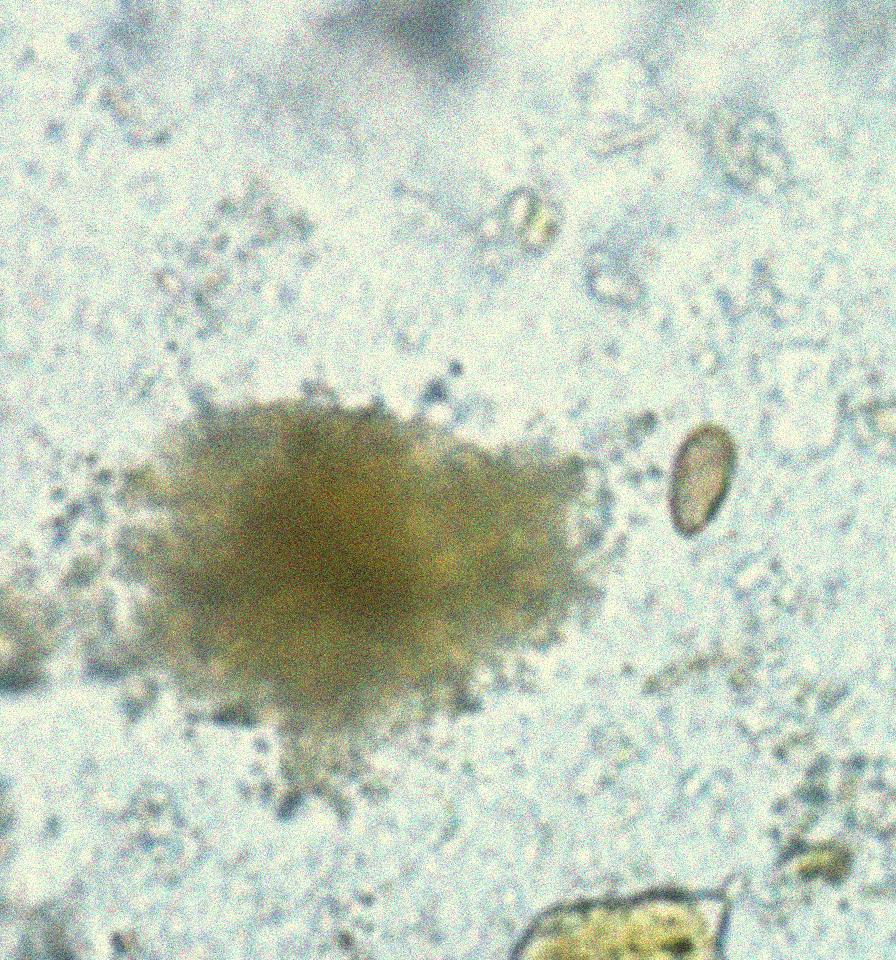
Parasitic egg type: Opisthorchis viverrine